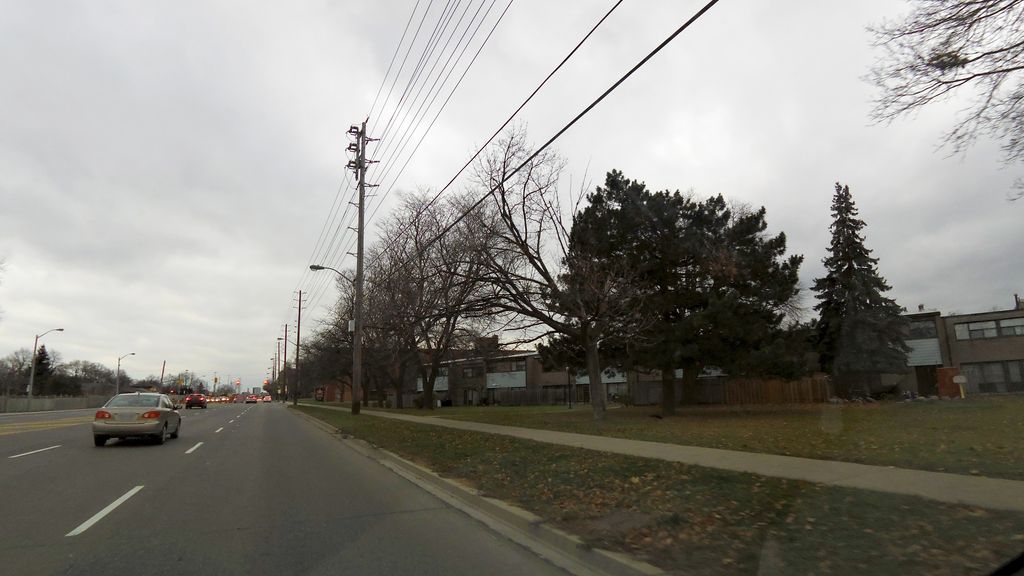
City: toronto